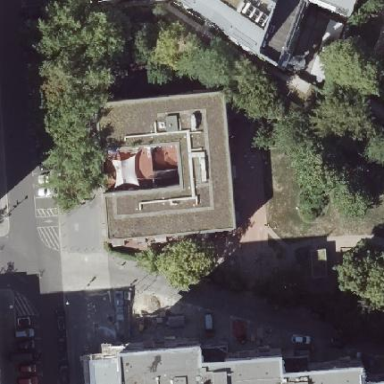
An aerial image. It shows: Kindergarten building.